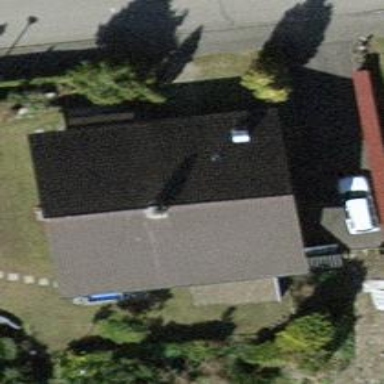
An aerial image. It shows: Detached building with gabled roof.